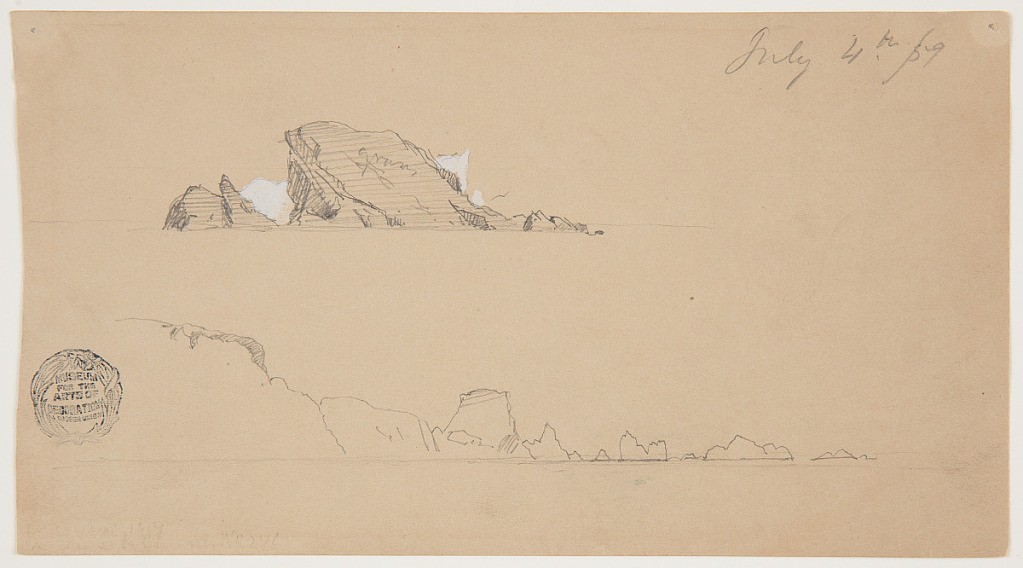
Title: Icebergs, Canada
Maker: Frederic Edwin Church, American, 1826–1900
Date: July 4, 1859
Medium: Graphite and white gouache on light brown wove paper
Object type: Drawing
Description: Seascape sketch showing a view of icebergs (and possibly coastal cliffs) along the coast of Newfoundland and Labrador in Canada. At upper left, an iceberg with sharp, rugged forms emerges from the sea and is noted as being "green" (it could possibly a rock with greenery, though this is unlikey). Behind it, the left and right edges of another iceberg are visible. Along the lower portion, a large, dissolving iceberg at left fractures into smaller, sharper fragments. The cliff at left may also be a coastline with nearby icebergs.